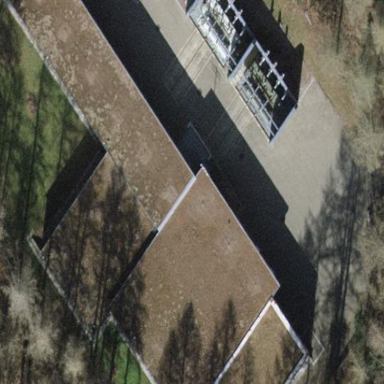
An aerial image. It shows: Building that houses power substation.